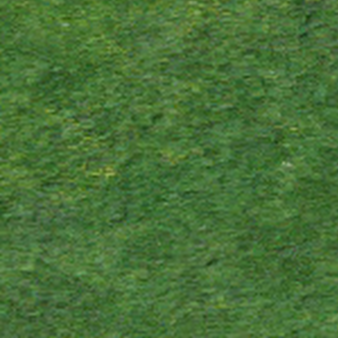
Label: other